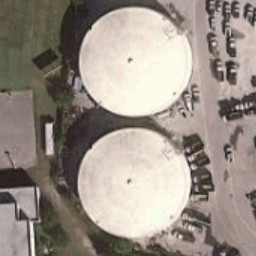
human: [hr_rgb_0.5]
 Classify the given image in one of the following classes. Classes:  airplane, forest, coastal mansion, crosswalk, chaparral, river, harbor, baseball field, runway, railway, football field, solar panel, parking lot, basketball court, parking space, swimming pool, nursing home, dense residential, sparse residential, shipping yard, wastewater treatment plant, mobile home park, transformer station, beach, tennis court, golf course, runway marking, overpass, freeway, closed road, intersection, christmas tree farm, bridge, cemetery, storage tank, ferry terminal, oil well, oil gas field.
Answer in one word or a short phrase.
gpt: storage tank